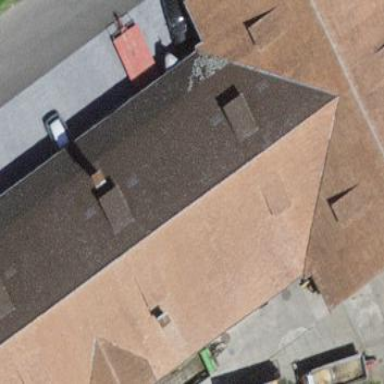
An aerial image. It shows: Barn.